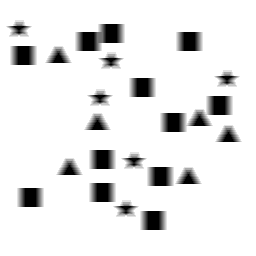
Squares: 12
Triangles: 6
Stars: 6
Total shapes: 24